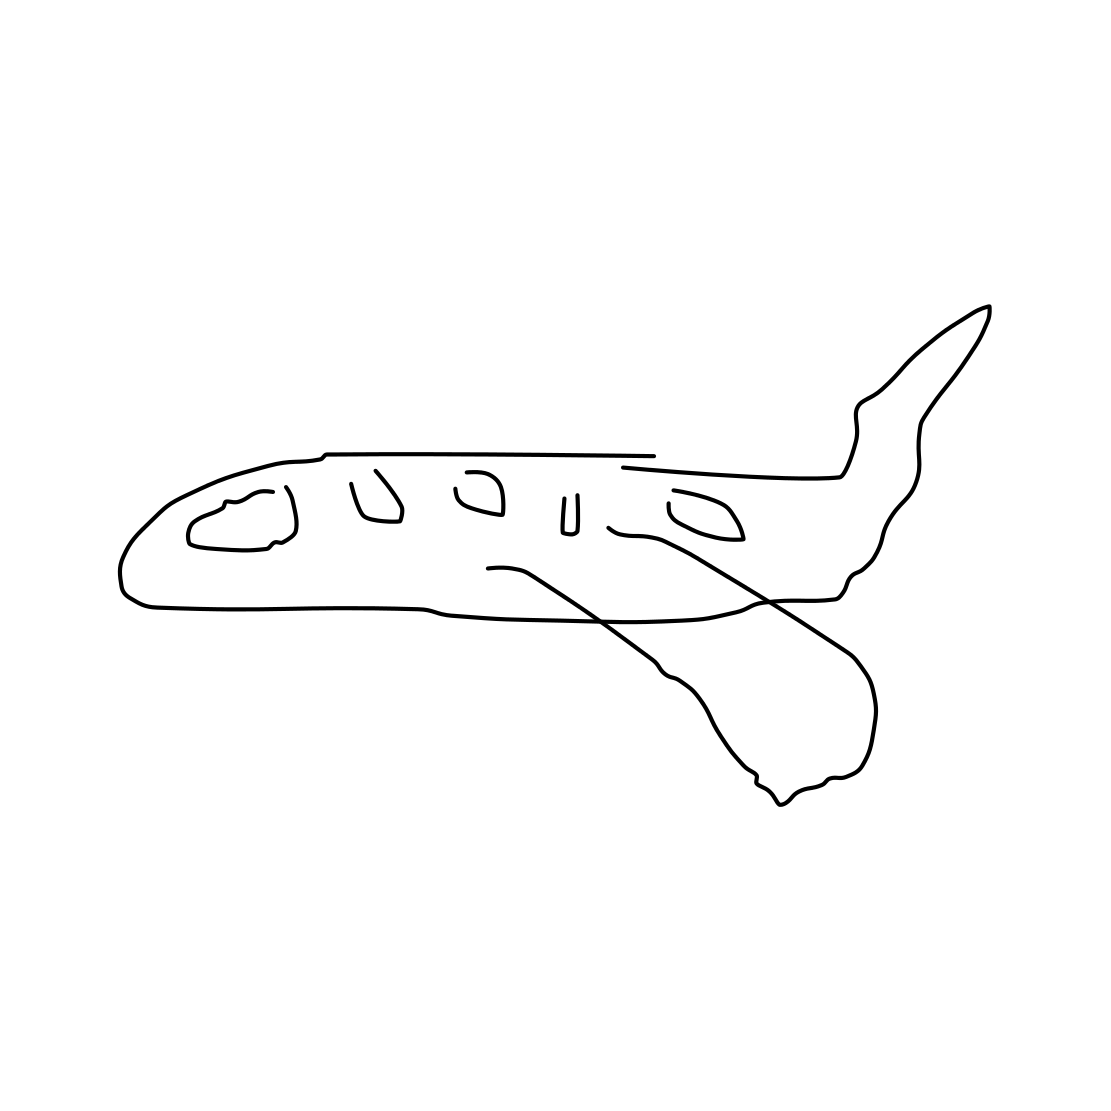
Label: airplane